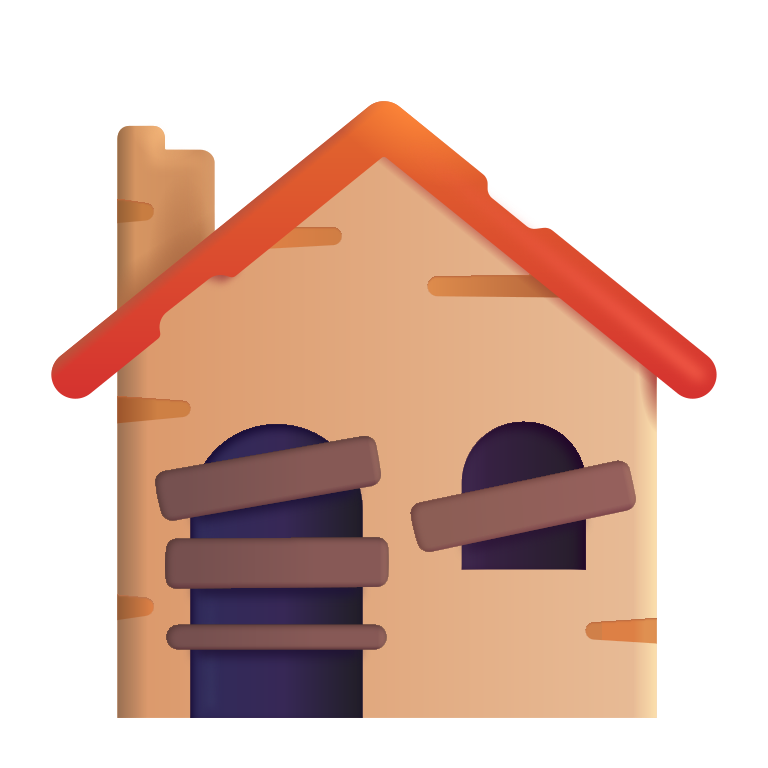
derelict house color